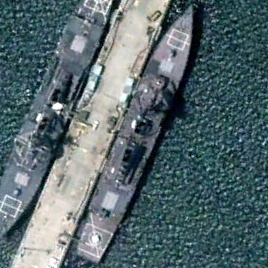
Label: destroyer